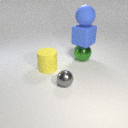
large green metal sphere to the right of small gray metal sphere